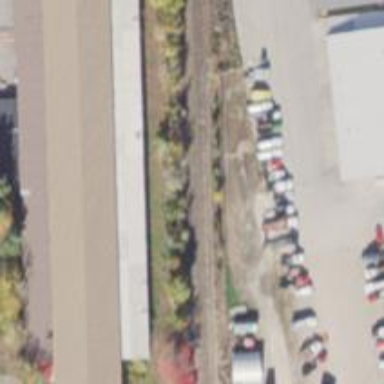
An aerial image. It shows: Warehouse.